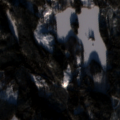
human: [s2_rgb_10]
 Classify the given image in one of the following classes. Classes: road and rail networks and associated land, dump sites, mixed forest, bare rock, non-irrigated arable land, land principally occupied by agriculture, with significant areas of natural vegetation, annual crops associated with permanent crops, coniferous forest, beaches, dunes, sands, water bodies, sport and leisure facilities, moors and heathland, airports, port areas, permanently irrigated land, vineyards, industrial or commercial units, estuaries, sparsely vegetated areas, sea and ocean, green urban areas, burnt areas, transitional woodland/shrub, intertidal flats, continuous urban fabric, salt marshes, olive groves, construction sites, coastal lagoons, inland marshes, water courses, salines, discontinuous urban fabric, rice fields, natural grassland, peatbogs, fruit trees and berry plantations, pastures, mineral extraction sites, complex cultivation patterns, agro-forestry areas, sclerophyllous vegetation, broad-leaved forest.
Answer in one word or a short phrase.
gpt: coniferous forest, mixed forest, transitional woodland/shrub